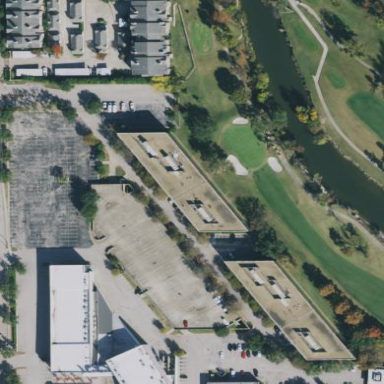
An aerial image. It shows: Commercial building.